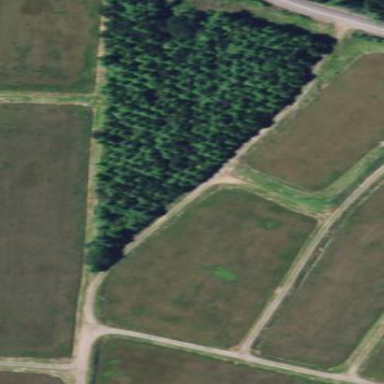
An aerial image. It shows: Farmland where cranberries are grown.